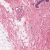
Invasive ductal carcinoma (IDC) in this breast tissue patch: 0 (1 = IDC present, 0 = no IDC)